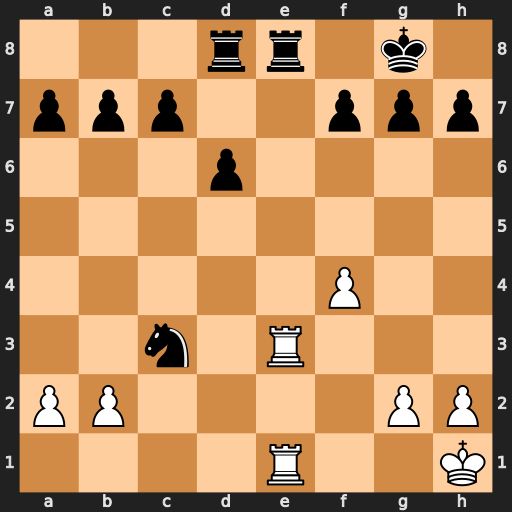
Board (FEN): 3rr1k1/ppp2ppp/3p4/8/5P2/2n1R3/PP4PP/4R2K
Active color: w
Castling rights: -
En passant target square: -
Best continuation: Rxe8+ Rxe8 Rxe8#